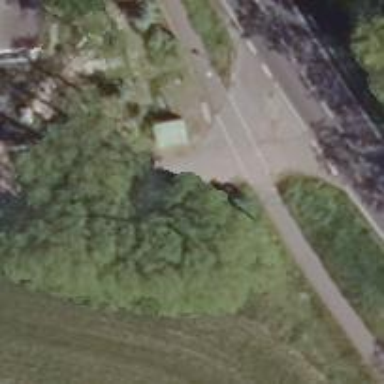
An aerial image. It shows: Road with "give way" sign.